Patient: sex F, age 40
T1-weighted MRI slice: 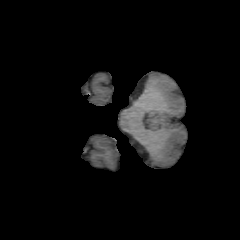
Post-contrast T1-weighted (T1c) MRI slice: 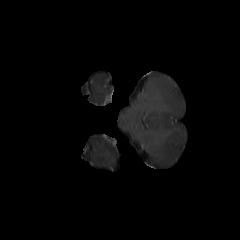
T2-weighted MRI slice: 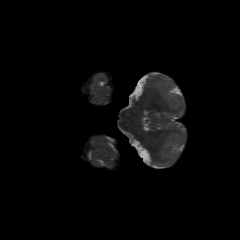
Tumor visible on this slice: no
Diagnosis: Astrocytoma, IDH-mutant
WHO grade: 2